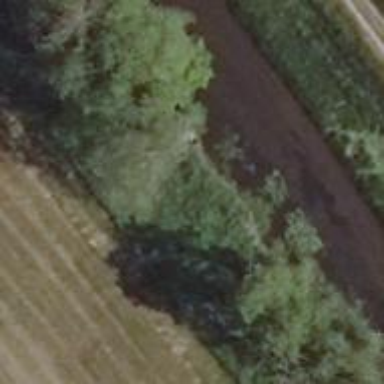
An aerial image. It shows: Row of trees in natural setting.